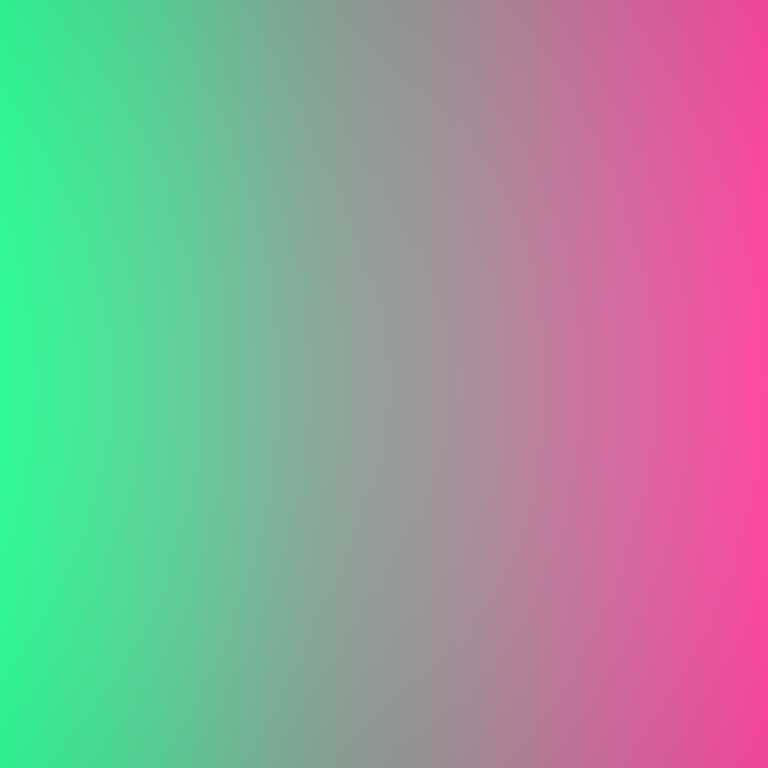
Abstract light effect, smooth gradient from vibrant green to bright pink, energetic atmosphere, soft blend, no room, no furniture, no objects.